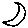
Label: moon